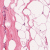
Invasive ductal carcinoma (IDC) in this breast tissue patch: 0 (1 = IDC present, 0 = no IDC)